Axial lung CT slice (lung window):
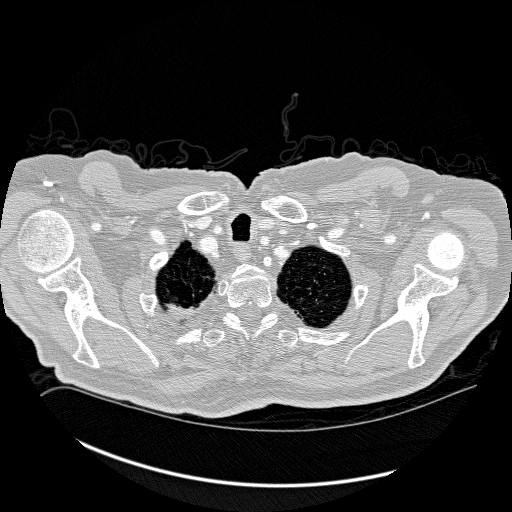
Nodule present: no